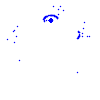
Particle: pion